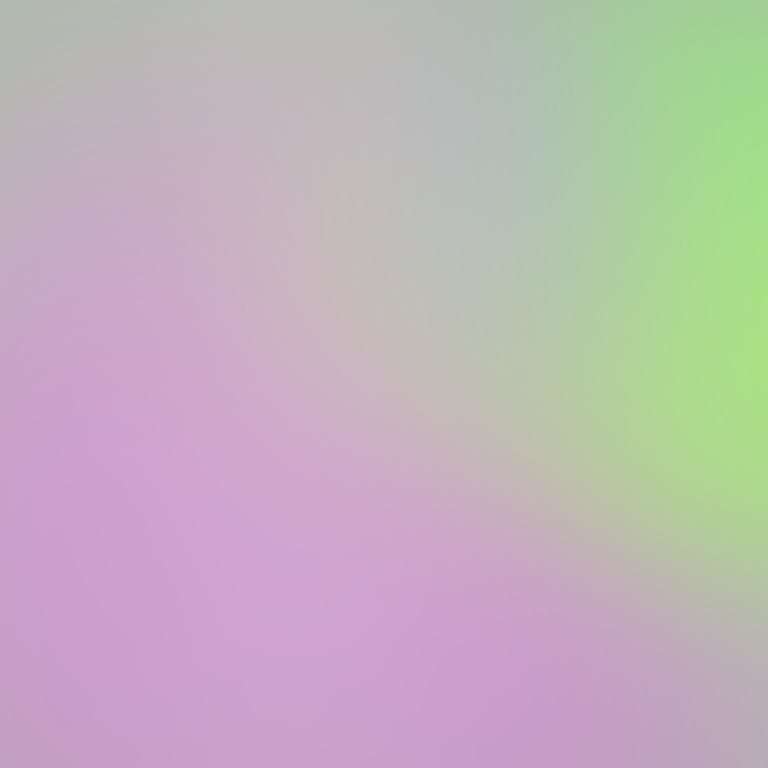
Abstract light effect, smooth gradient from soft lavender to gentle lime, calm atmosphere, diffuse glow, no room, no furniture, no objects.